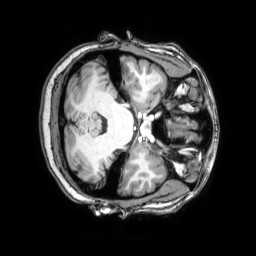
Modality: T1w
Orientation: axial
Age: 41
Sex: female